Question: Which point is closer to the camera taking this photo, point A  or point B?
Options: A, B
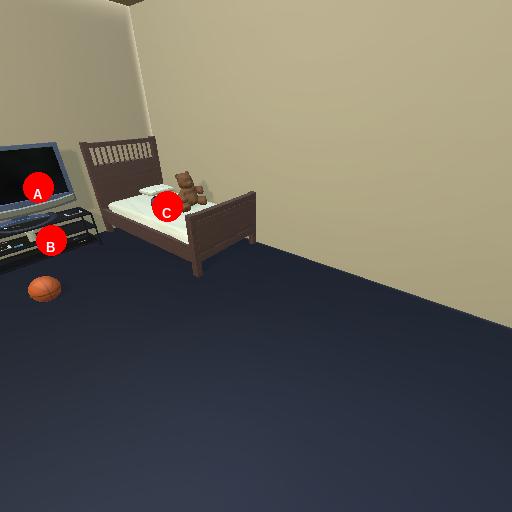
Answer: A